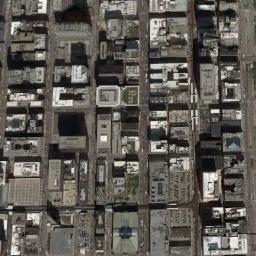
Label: commercial_area